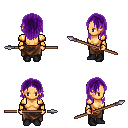
a pixel art fantasy rpg character, female body template, human, tanned skin, gold arm armor, robe skirt, purple long hairstyle, black shoes, spear, four views (front, back, left, right), 2x2 character sprite sheet, small pixel art, hard edges, no anti-aliasing